Question: How can I fill my textView with restraints so that each string "test" print all the way down the textView. Example in the picture.
-Trying to match "Test" with percentages.

'''
for _ in 1...100{
profitLoss.text = "Test
"
}
'''
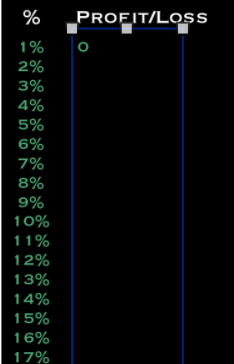
Answer: you have to add each string to previous string, run this code in swift play ground it will help you to understand.
'''
var finalString = "1%"
for i in 2...100 {
finalString += "
\(i)%"
}
print(finalString)
profitLoss.text = finalString
'''